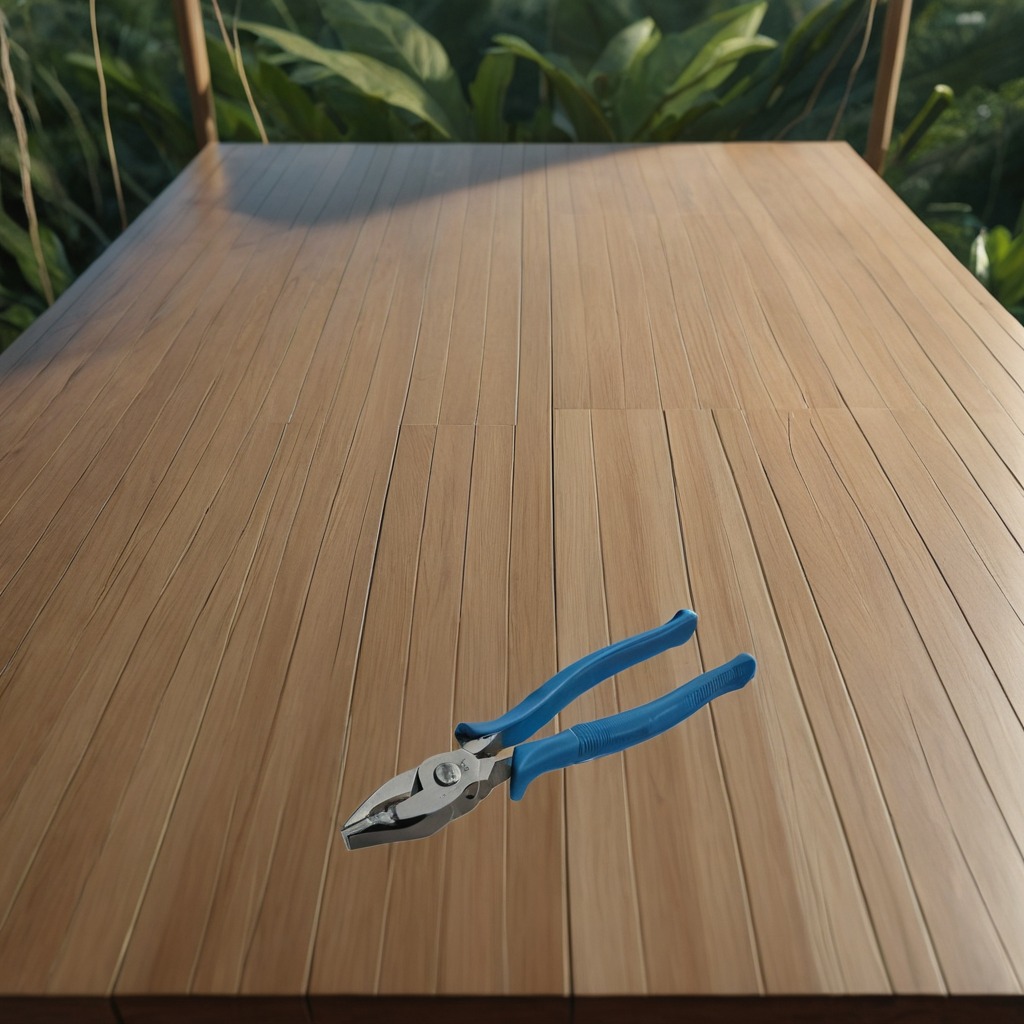
A plier is lying on a wooden table inside a jungle field workshop tent.